Question: I would like to scrape news from yahoo's finance, for a pair.
How does 'bs4''s 'find()' or 'find_all()' work?
for this example:

with this <URL>:
I'm traying to extract the data ... but no data is scraped. why? what's wrong?
I'm using this, but nothing is printed (except the tickers)
'''
html = BeautifulSoup(source_s, "html.parser") # "html")
news_table_s = html.find_all("div",{"class":"Py(14px) Pos(r)"})
news_tables_s[ticker_s] = news_table_s
print("news_tables", news_tables_s)
'''
I would like to extract the headers from a yahoo finance web page.
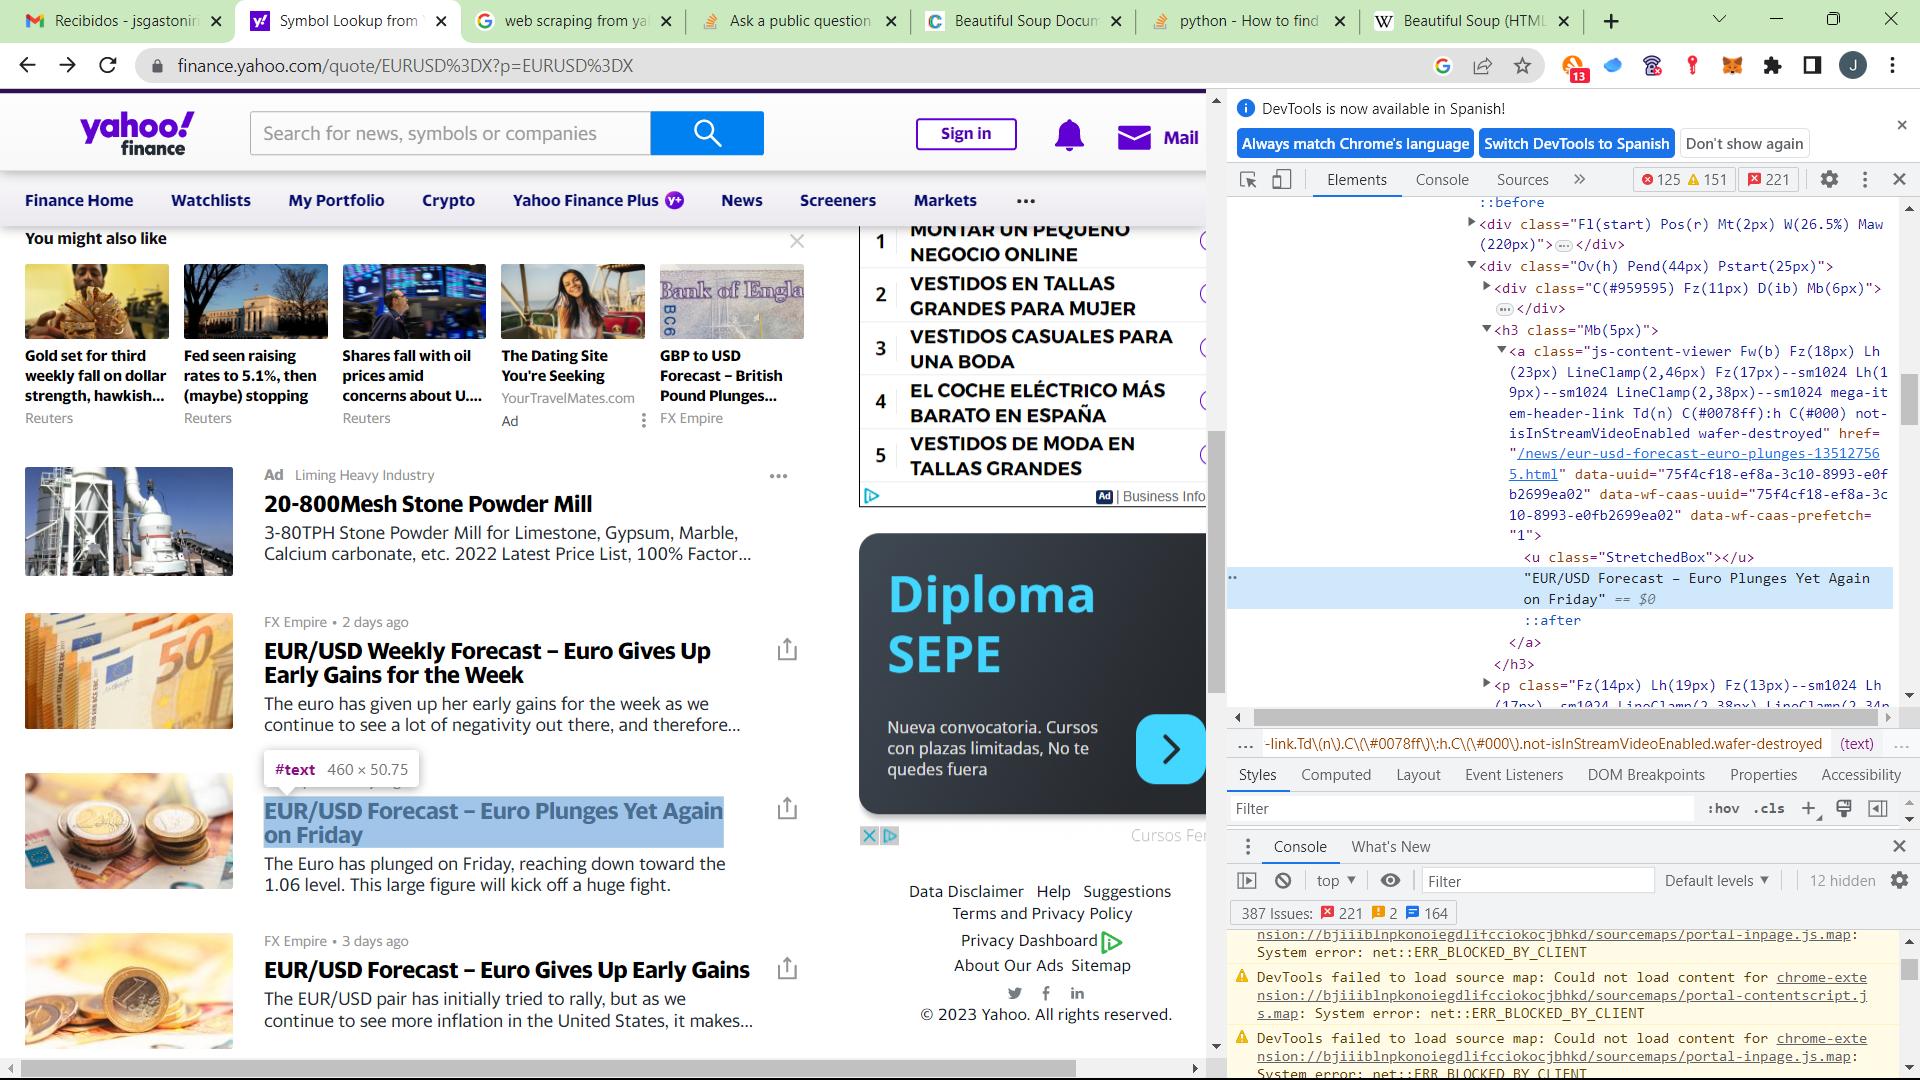
Answer: You have to iterate your 'ResultSet' to get anything out.
'''
for e in html.find_all("div",{"class":"Py(14px) Pos(r)"}):
print(e.h3.text)
'''
Recommendation - Do not use dynamic classes to select elements use more static ids or HTML structure, here selected via <URL>
'''
for e in html.select(' div:has(>h3>a)'):
print(e.h3.text)
'''
#### Example
'''
from bs4 import BeautifulSoup
import requests
url='https://finance.yahoo.com/quote/EURUSD%3DX?p=EURUSD%3DX'
html = BeautifulSoup(requests.get(url).text)
for e in html.select(' div:has(>h3>a)'):
print(e.h3.text)
'''
#### Output
'''
EUR/USD steadies, but bears sharpen claws as dollar feasts on Fed bets
EUR/USD Weekly Forecast - Euro Gives Up Early Gains for the Week
EUR/USD Forecast - Euro Plunges Yet Again on Friday
EUR/USD Forecast - Euro Gives Up Early Gains
EUR/USD Forecast - Euro Continues to Test the Same Indicator
Dollar gains as inflation remains sticky; sterling retreats
Siemens Issues Blockchain Based Euro-Denominated Bond on Polygon Blockchain
EUR/USD Forecast - Euro Rallies
FOREX-Dollar slips with inflation in focus; euro, sterling up on jobs data
FOREX-Jobs figures send euro, sterling higher; dollar slips before CPI
'''